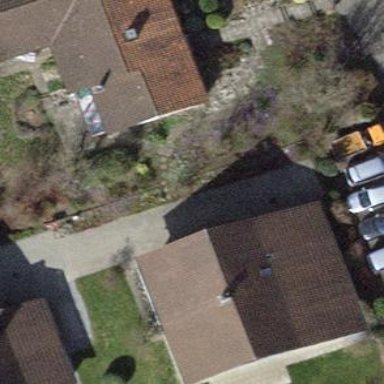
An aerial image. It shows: Detached building with gabled roof.